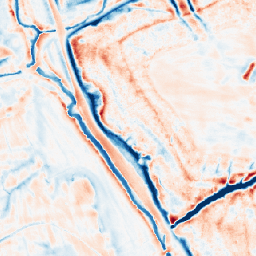
Category: edge_preserving
Decomposition family: bilateral
Decomposition parameters: d: 21
sigma_color: 75
sigma_space: 25
Upsampling method: nearest
Upsampling parameters: scale: 4
Upsampling scale: 4